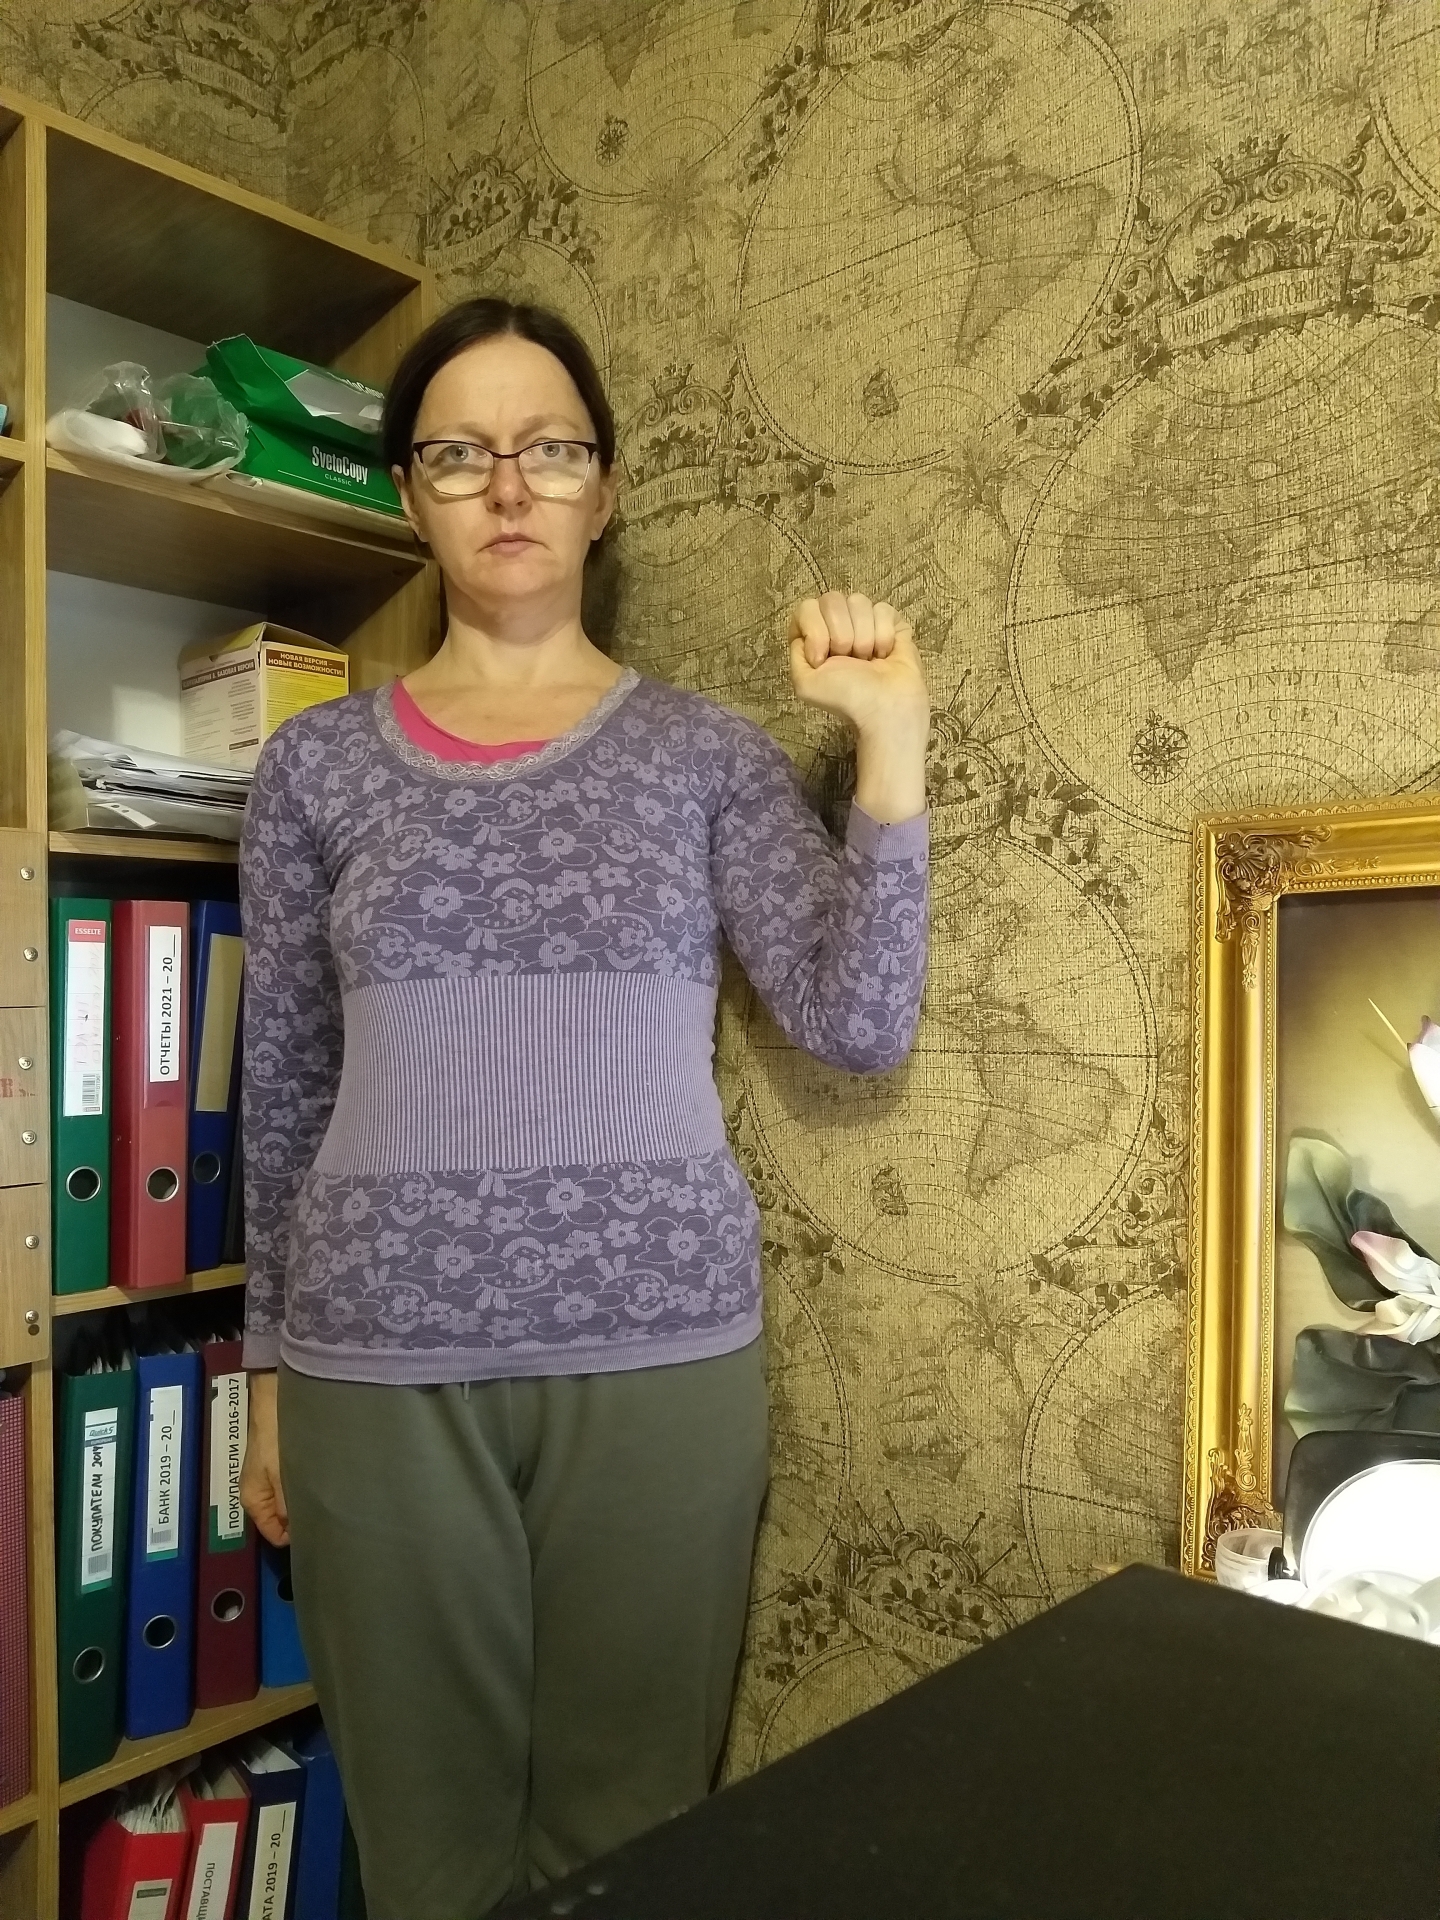
Label: clear